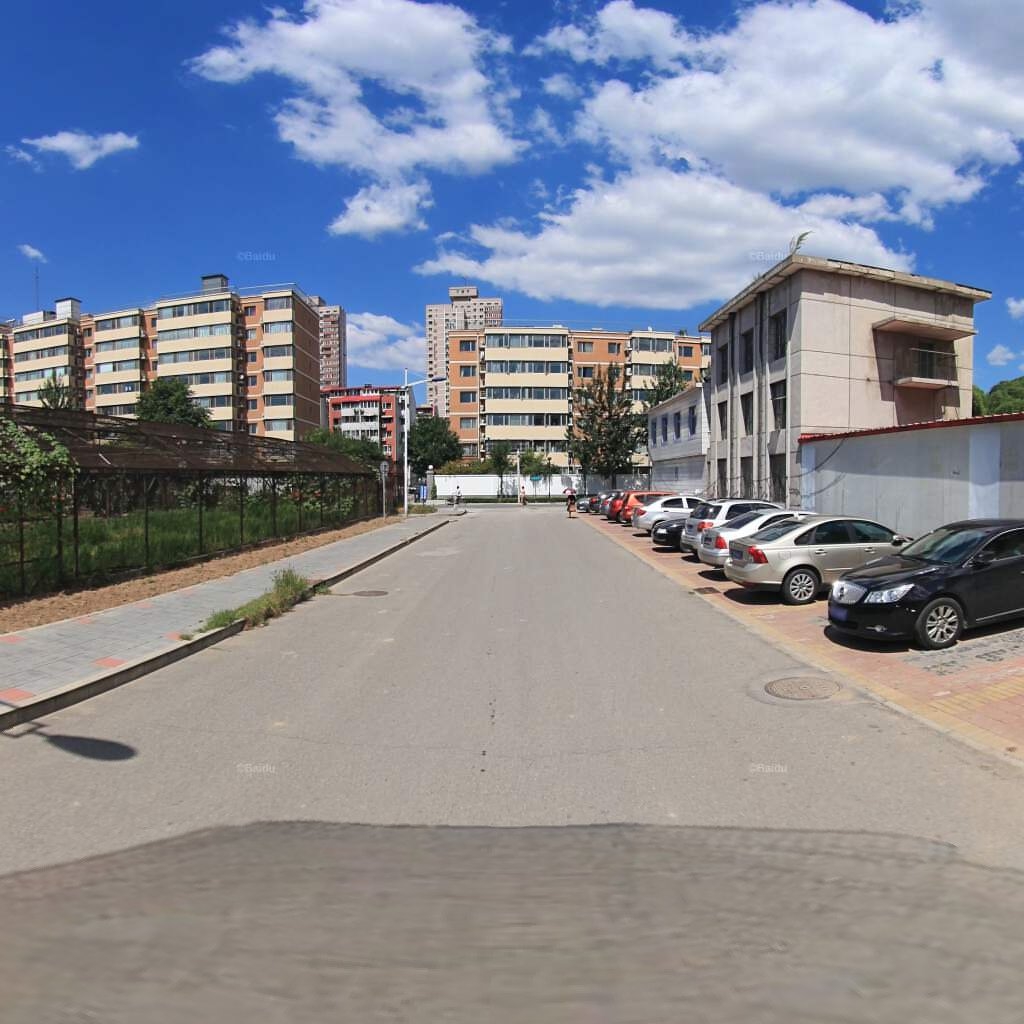
Region: Haidian
Road damage annotations: transverse crack, manhole cover, manhole cover